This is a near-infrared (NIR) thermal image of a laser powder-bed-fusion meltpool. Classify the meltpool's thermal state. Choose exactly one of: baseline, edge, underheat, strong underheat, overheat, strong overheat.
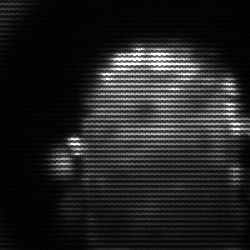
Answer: baseline